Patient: sex M, age 44
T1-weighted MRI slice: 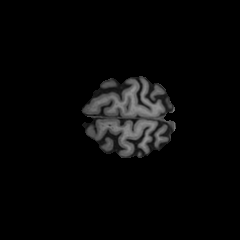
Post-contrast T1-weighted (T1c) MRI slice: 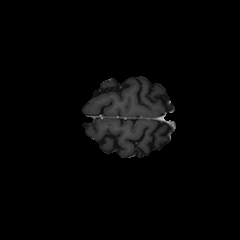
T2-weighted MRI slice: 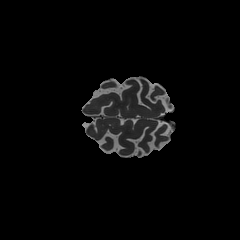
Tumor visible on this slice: no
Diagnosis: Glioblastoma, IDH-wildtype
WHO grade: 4